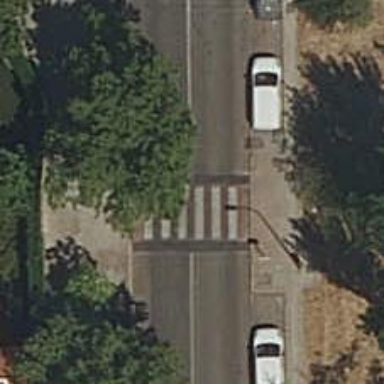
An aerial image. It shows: Uncontrolled road crossing.